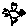
Label: bird